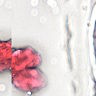
Metastatic tissue present: no